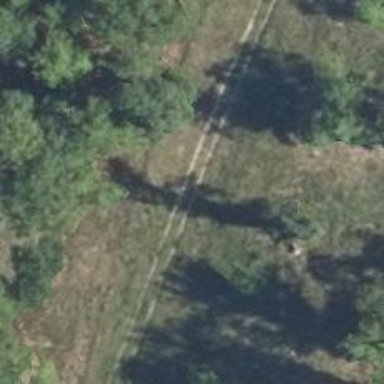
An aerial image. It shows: Grass track with grade4 surface.